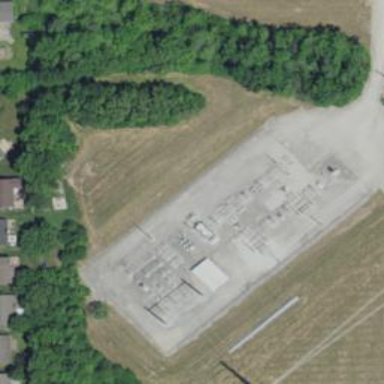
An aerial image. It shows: Distribution level power substation surrounded by fence.